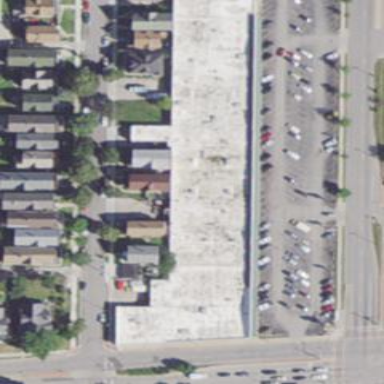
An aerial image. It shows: Retail area.